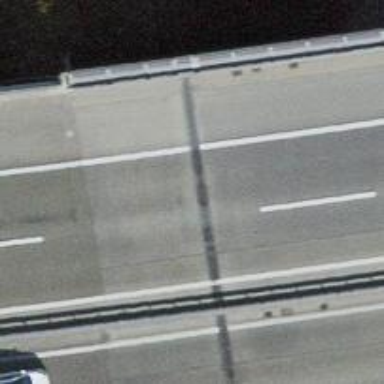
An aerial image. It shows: Asphalt bridge on motorway.